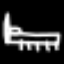
Label: bed